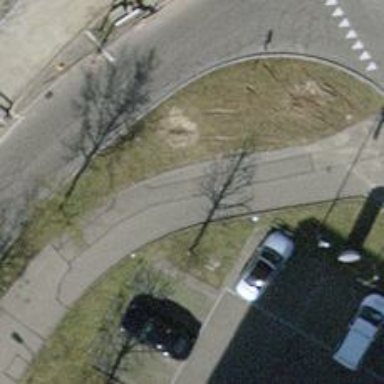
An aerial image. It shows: Asphalt sidewalk path.